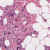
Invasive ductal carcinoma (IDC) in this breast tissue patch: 1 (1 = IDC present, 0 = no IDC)